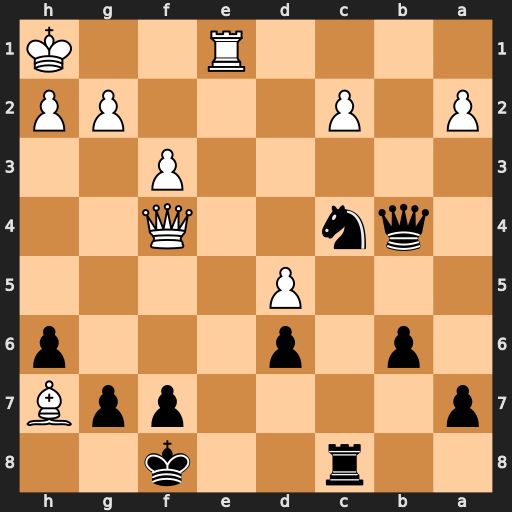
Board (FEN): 2r2k2/p4ppB/1p1p3p/3P4/1qn2Q2/5P2/P1P3PP/4R2K
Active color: b
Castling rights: -
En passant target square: -
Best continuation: Qxe1#